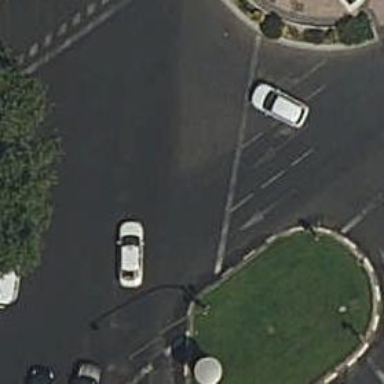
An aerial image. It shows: Road with traffic signals.